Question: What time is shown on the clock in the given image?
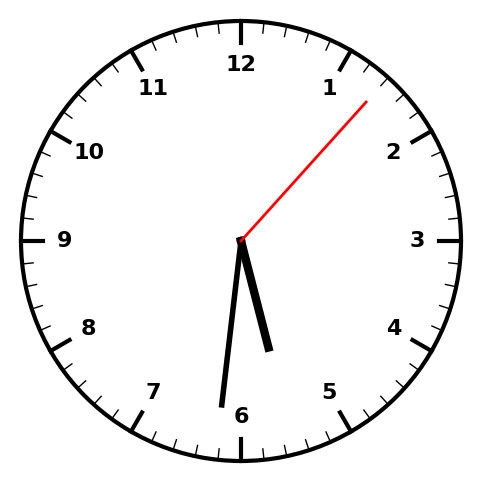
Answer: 05:31:07